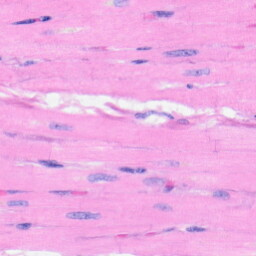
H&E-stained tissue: Heart